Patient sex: M
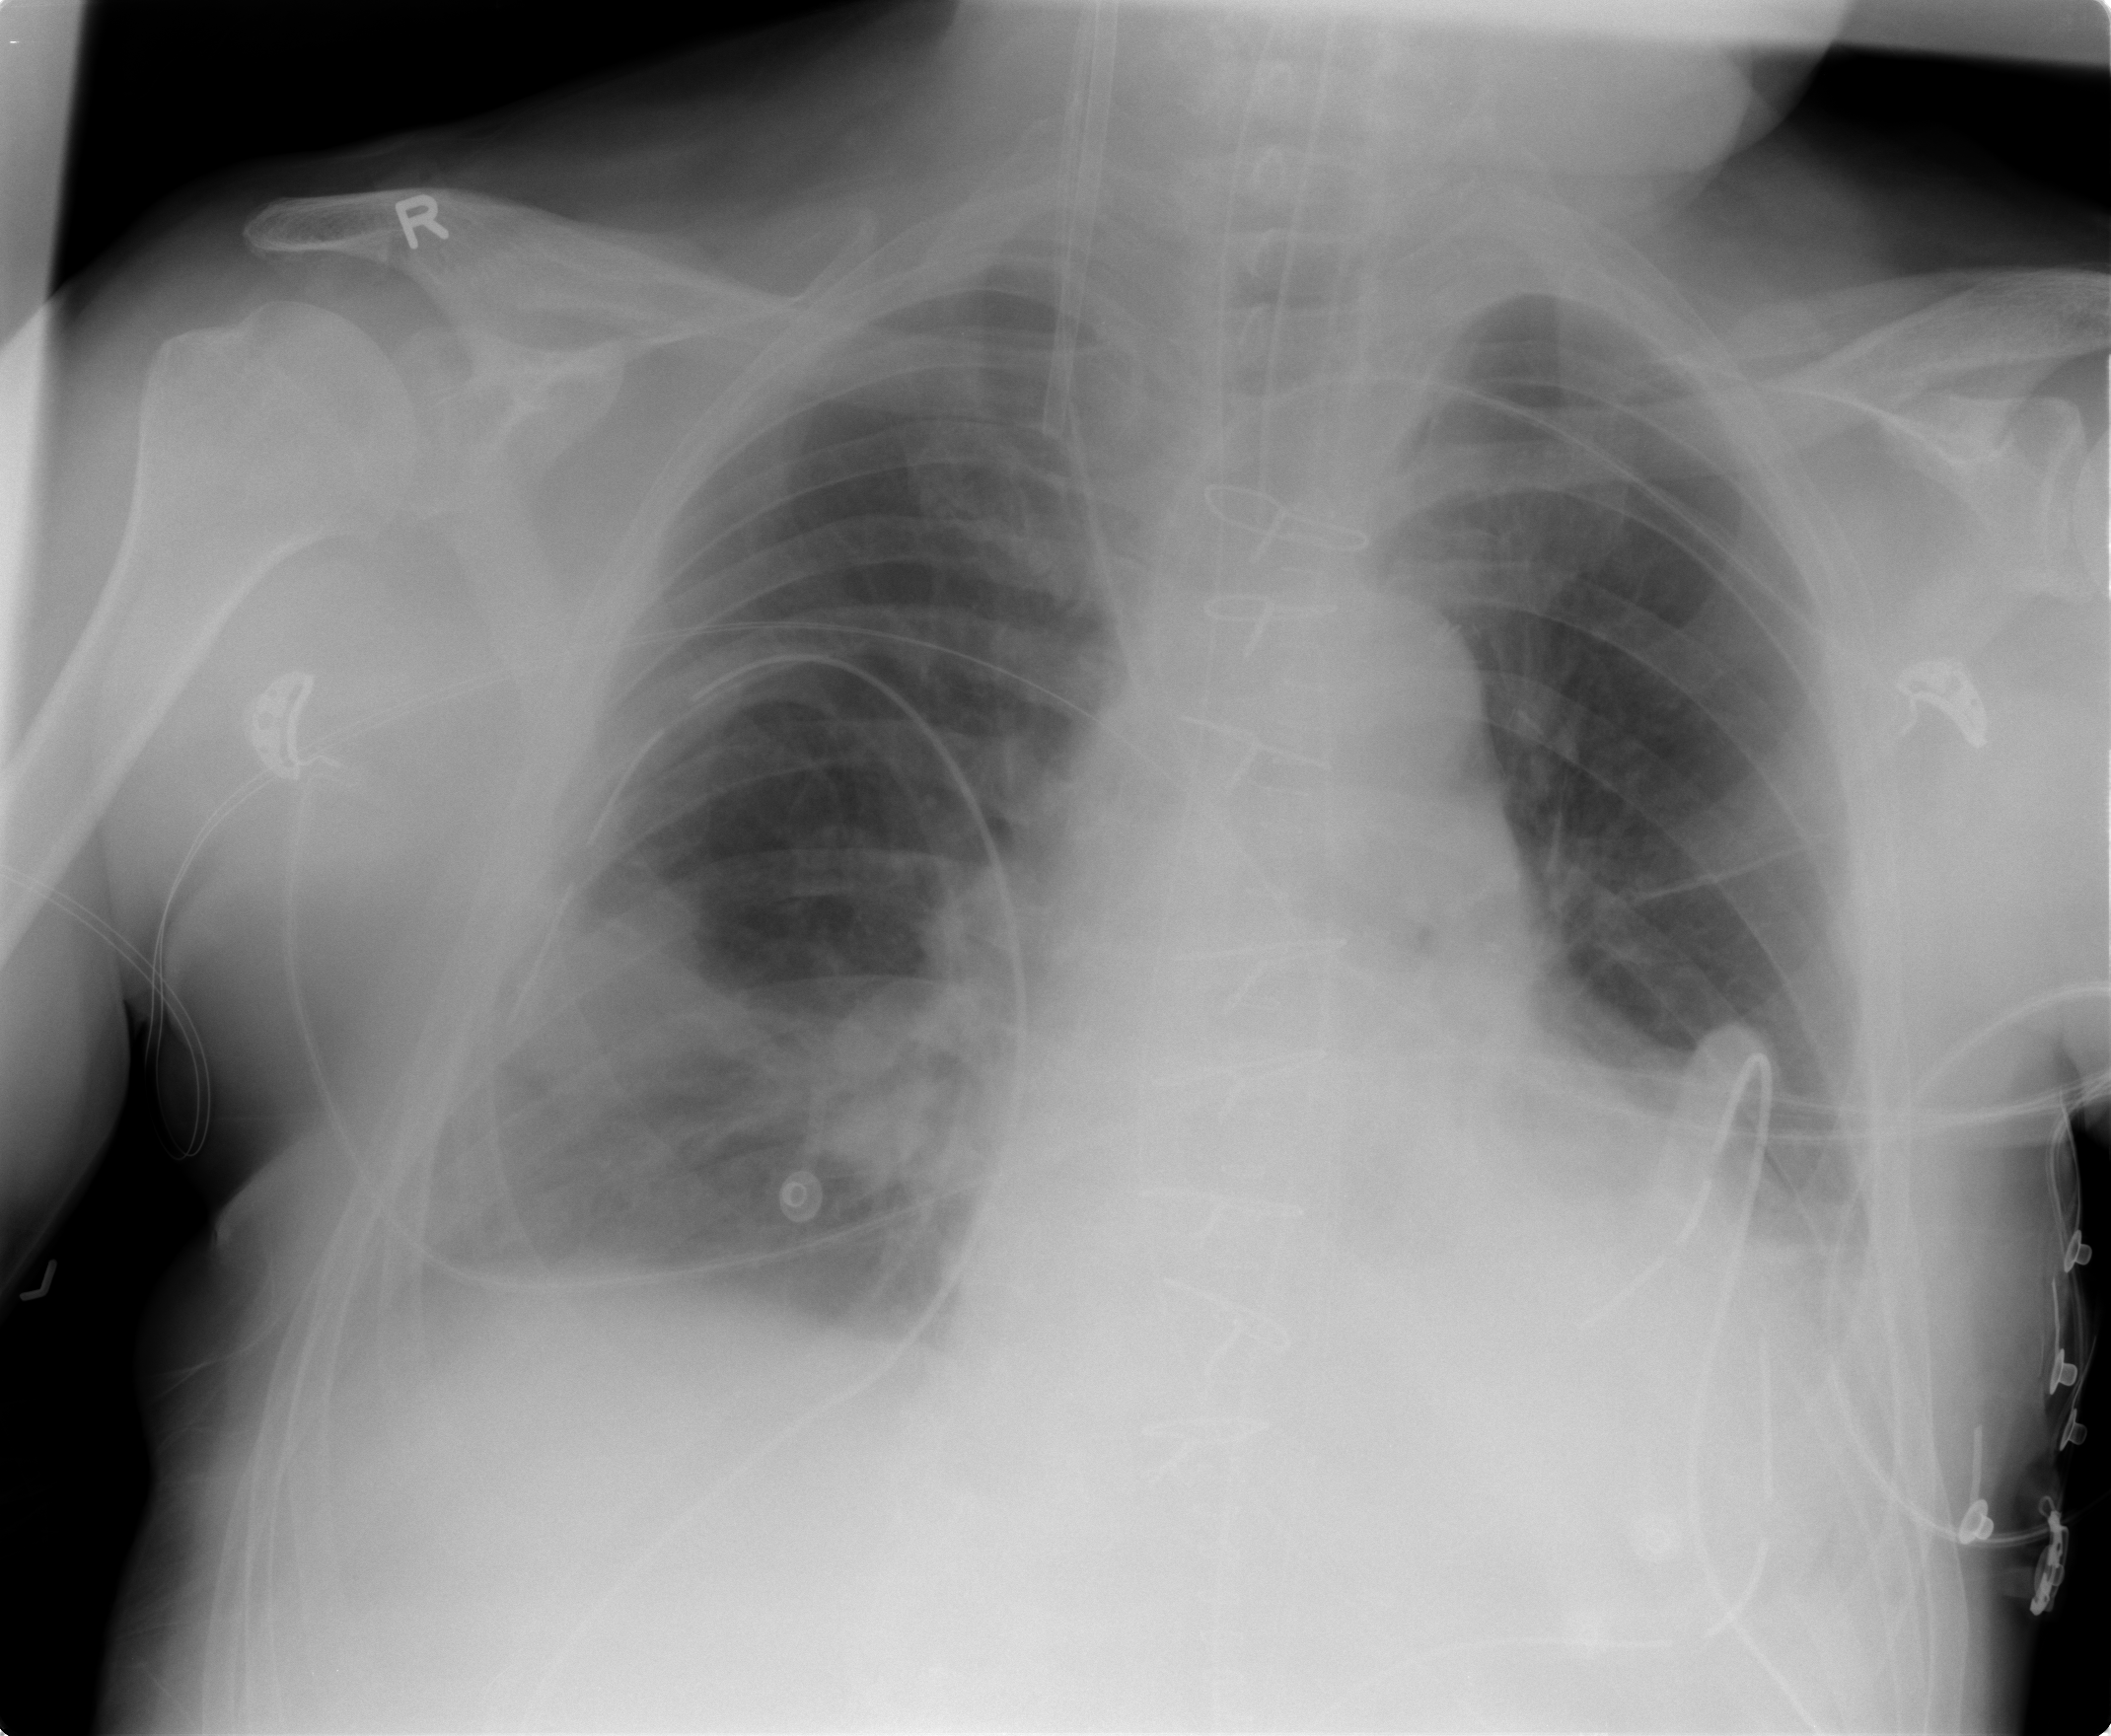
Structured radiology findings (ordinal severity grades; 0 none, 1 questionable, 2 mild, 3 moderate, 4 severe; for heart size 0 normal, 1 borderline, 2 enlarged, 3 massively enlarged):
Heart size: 2
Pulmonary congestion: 0
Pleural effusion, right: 2
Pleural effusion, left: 2
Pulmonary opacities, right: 2
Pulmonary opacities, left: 0
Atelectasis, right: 2
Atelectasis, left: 2